Question: My goal is to make somethink like this:

There is viewport with border layout. "Container" and "center" both have "fit" layout. The "Panel" has 'vbox' layout and has three elements. The grid has one row when loaded the first time. I want all the grid to catch all the height and the button panels on top and in the bottom of it. If I don't specify the height of the grid or "container" or "Panel", I don't see anything.
How can I make it work?
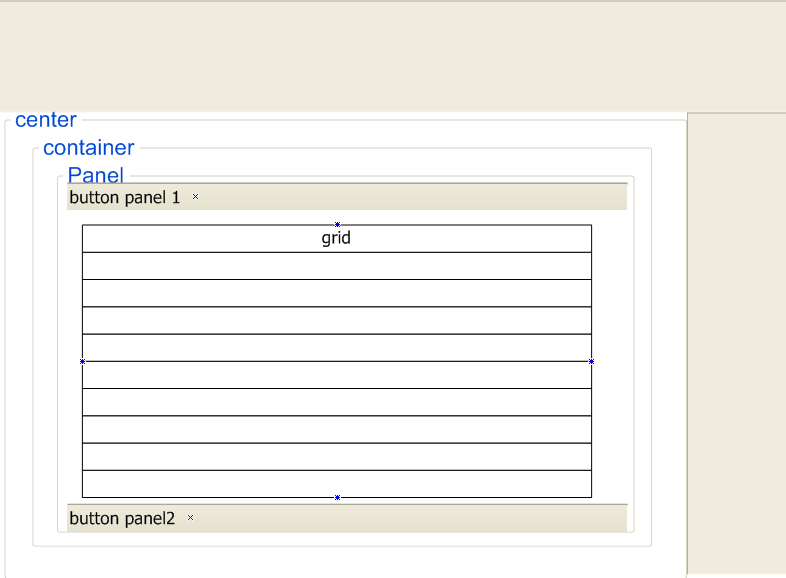
Answer: Remove the excess panels and make the grid panel itself the center region of the border layout. The "button panels" should be toolbars of the grid panel:
'''
new Ext.Viewport({
layout: 'border',
items: [
{
region: 'center',
xtype: 'grid',
// ... other required grid properties, like 'store' and 'columns'
tbar: [
// Top toolbar. Items are Ext.Button instances.
{
text: 'Button 1'
},
{
text: 'Button 2'
}
],
bbar: [
// Bottom toolbar. Items are Ext.Button instances.
{
text: 'Button 3'
},
{
text: 'Button 4'
}
]
}
]
});
'''